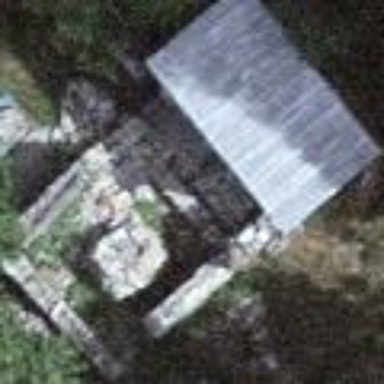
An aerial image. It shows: Historic building now in ruins.